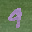
Label: 9